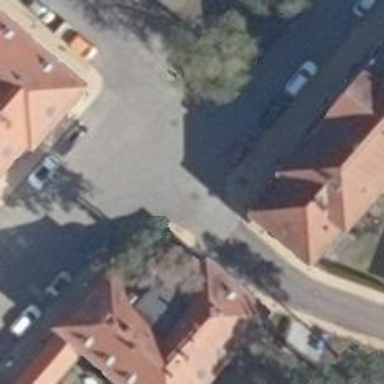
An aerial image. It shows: Paved residential road.